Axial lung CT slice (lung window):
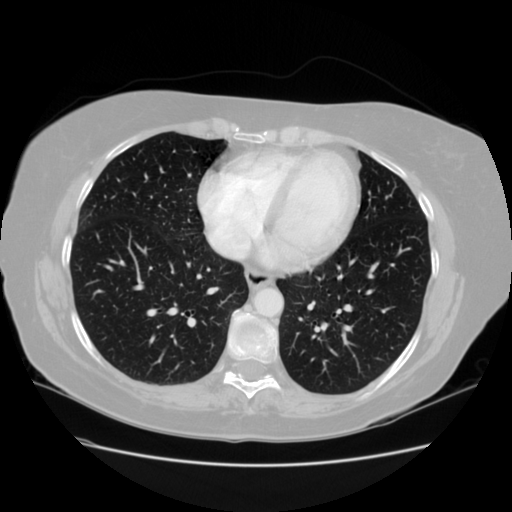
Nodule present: no